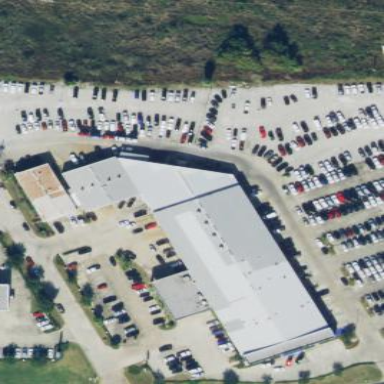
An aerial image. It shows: Car shop building.